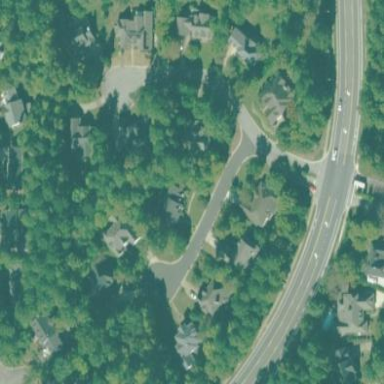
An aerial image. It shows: Residential area within neighborhood.